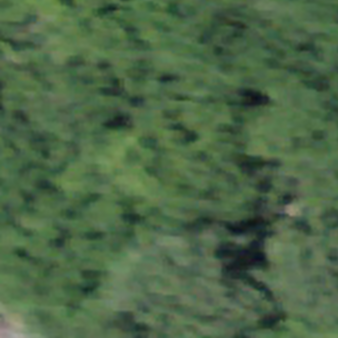
Label: other